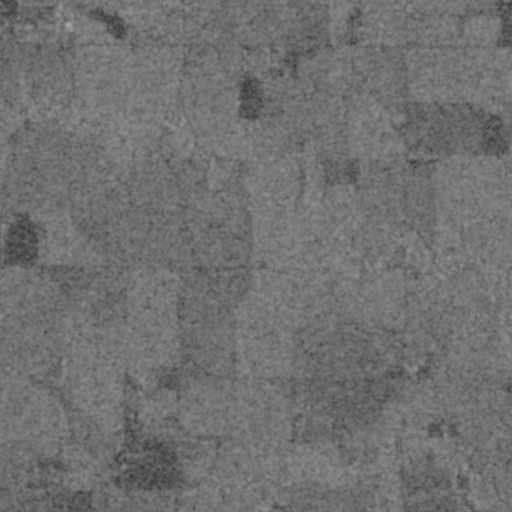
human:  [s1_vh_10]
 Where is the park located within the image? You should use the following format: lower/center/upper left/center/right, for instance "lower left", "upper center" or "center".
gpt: The park is located in the lower center of the image.
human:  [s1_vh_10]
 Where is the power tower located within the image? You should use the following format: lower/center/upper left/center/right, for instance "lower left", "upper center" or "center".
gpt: The power tower is located in the upper right of the image.
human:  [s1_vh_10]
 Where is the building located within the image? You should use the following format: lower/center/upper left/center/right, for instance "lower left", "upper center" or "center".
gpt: The building is located in the lower center of the image.
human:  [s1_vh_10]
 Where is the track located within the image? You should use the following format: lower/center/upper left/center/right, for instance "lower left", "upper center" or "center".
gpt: There is no track in the image.

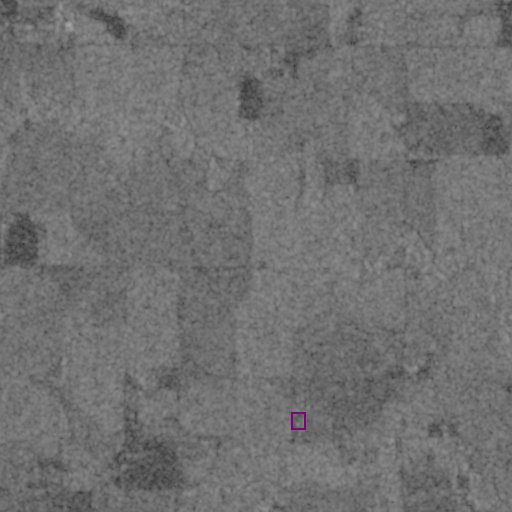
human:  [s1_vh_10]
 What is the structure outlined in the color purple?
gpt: The structure outlined in purple is a park.
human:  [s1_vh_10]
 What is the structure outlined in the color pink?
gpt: There is no pink outline.